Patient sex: F
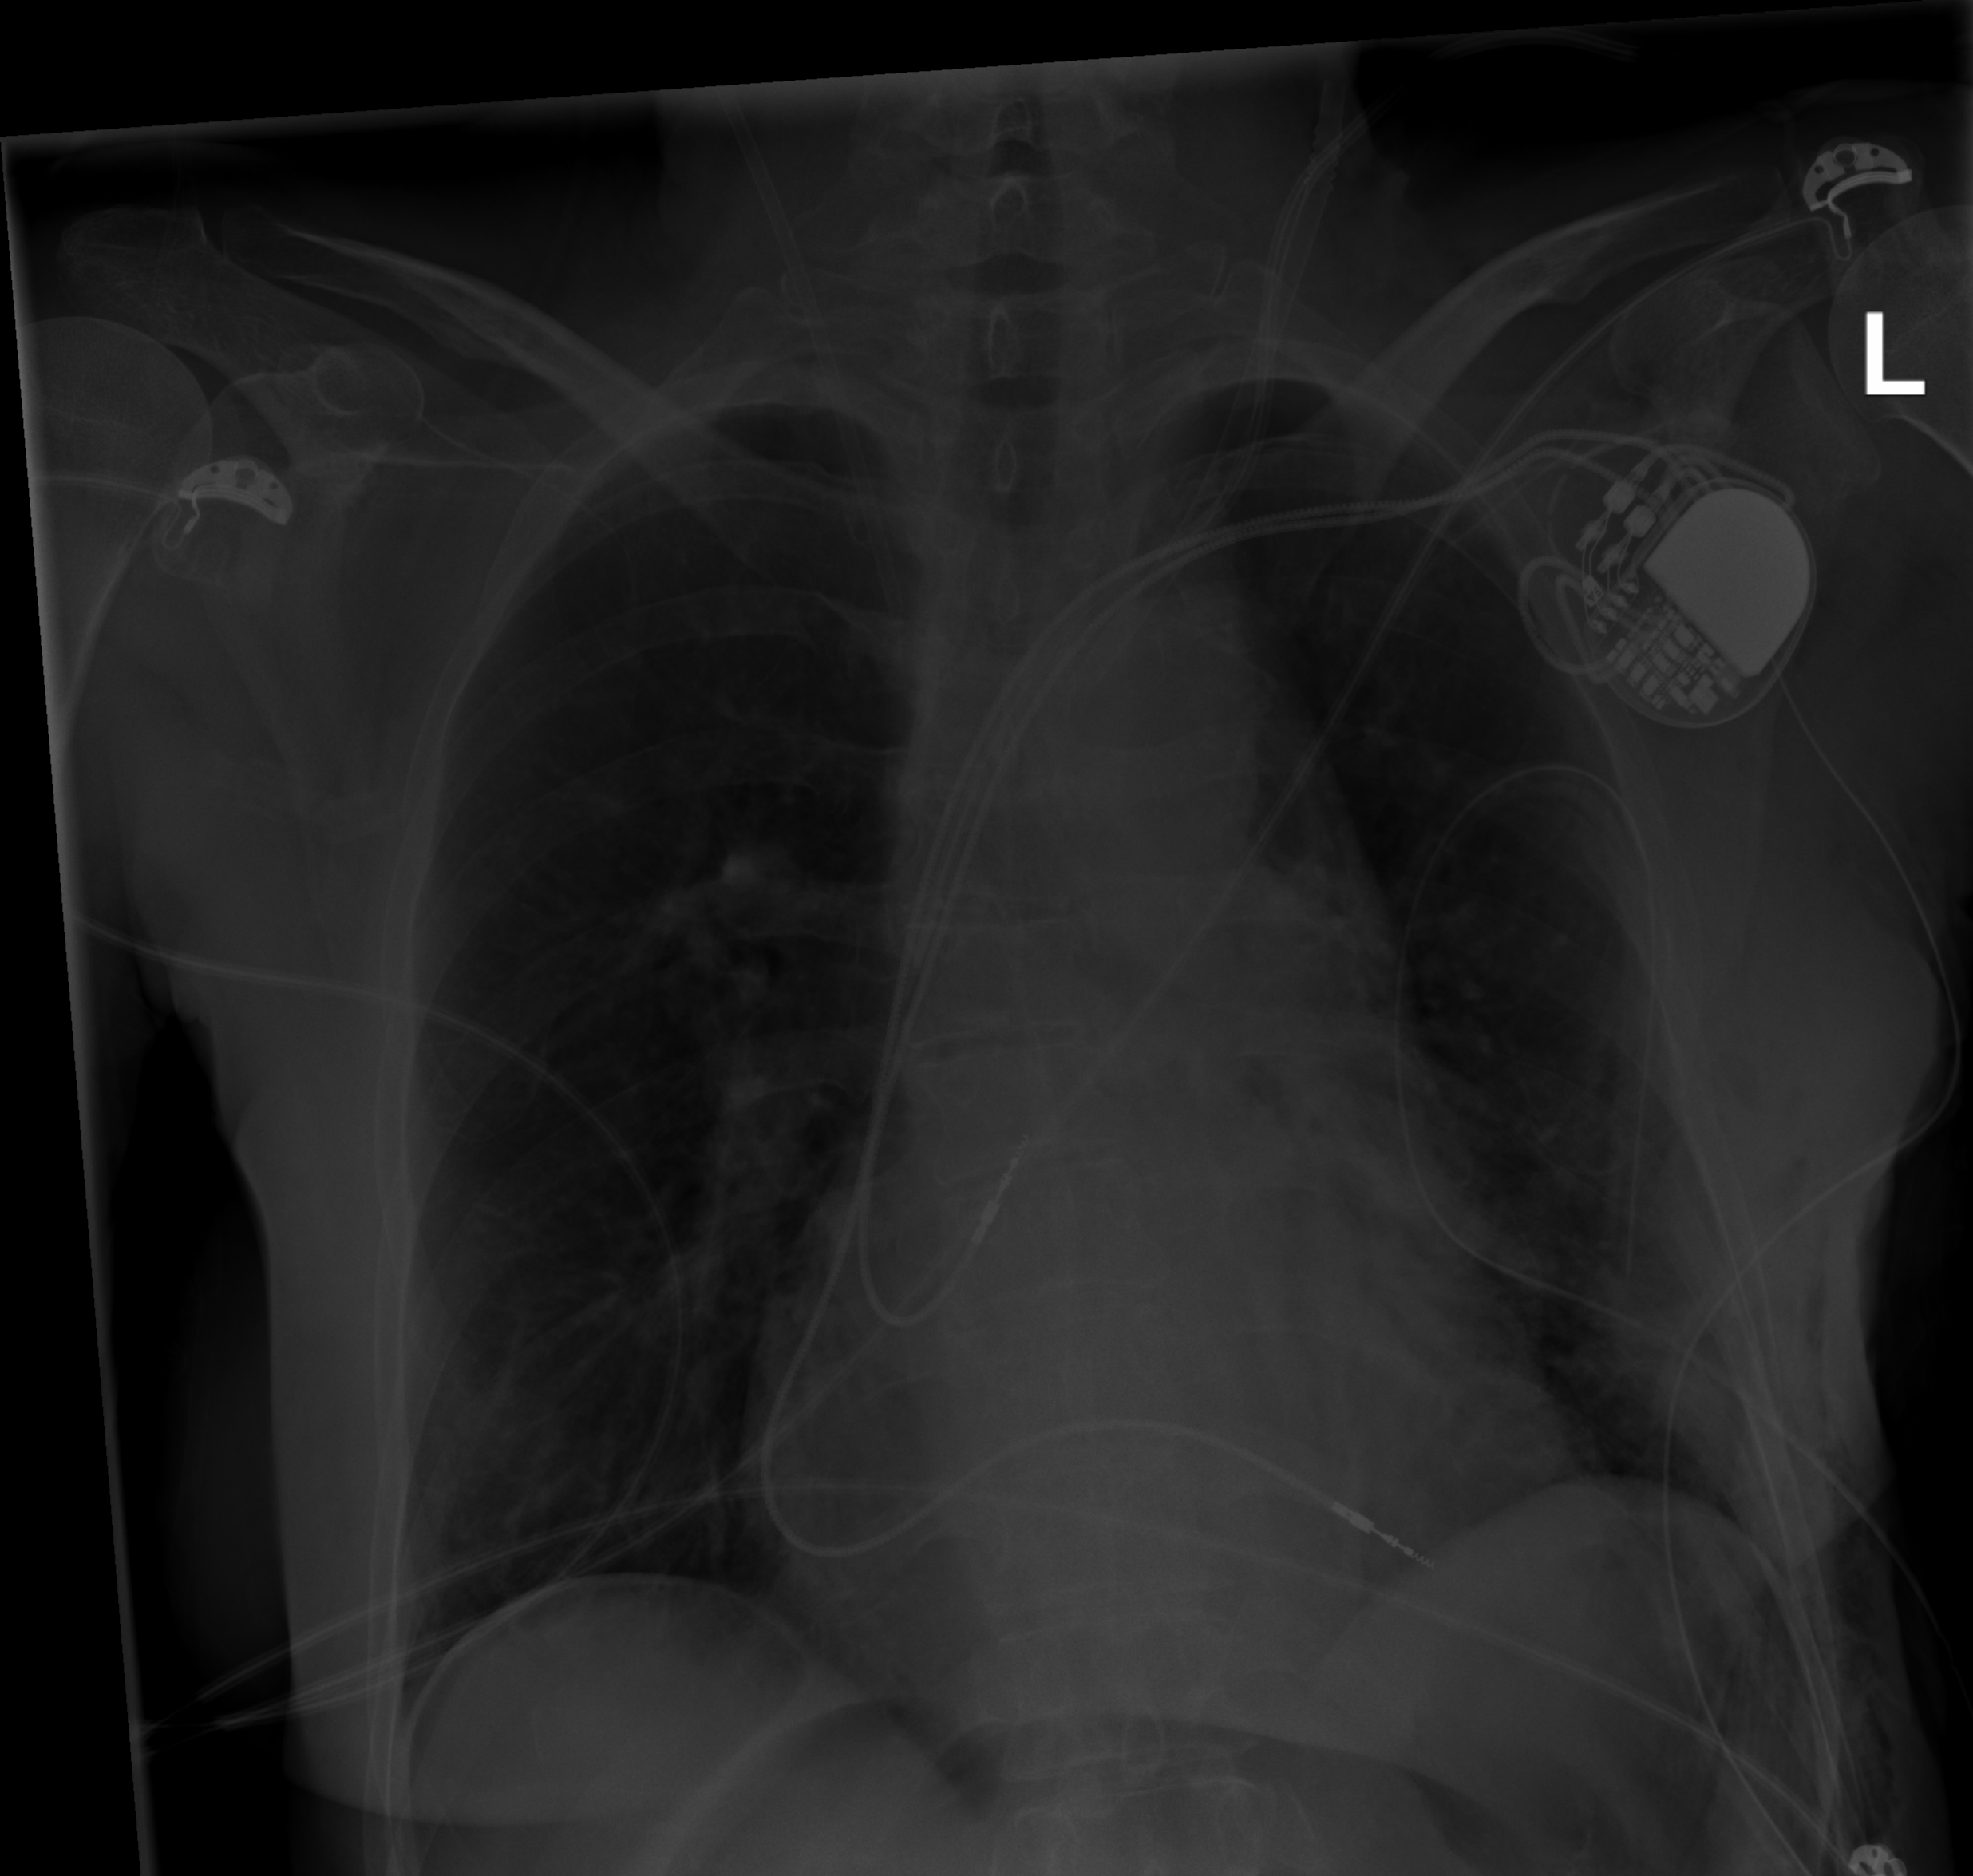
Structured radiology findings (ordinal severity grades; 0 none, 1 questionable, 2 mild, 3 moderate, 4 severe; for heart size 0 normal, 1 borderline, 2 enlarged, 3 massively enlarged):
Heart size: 2
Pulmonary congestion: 0
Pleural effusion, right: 0
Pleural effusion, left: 2
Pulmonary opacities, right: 0
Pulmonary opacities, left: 2
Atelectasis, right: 2
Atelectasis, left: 2